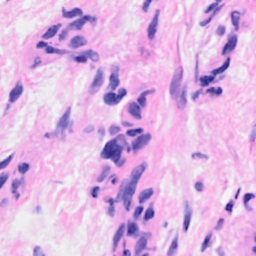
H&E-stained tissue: Breast